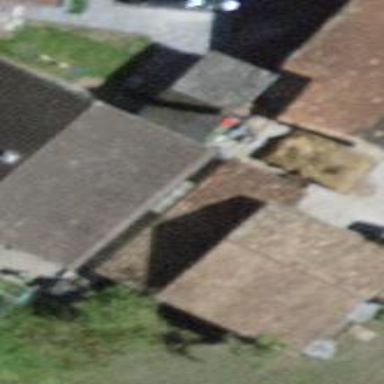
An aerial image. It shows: Barn.